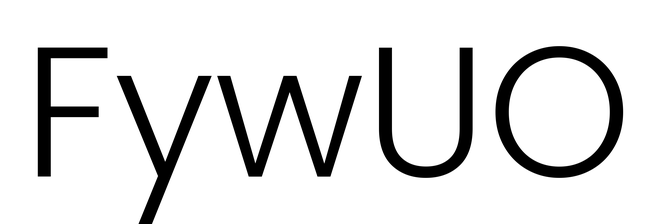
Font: Poppins-Light